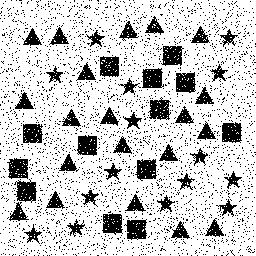
Squares: 13
Triangles: 20
Stars: 15
Total shapes: 48